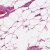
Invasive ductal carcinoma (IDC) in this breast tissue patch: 0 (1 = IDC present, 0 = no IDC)